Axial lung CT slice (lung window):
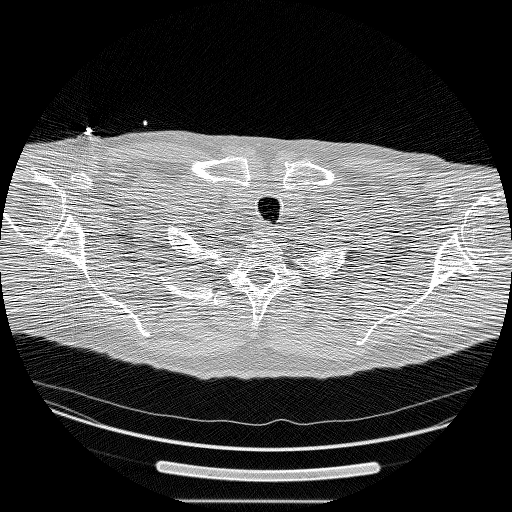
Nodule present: no